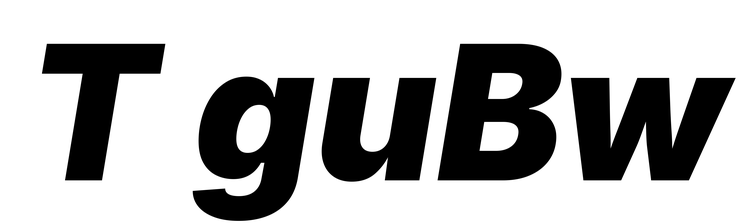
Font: Inter-Italic_Black_Italic